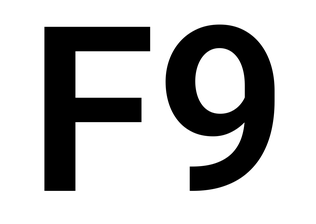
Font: Roboto_SemiBold